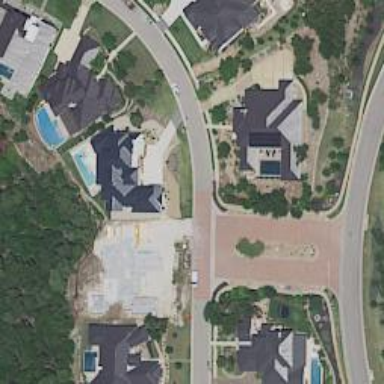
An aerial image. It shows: Residential road.